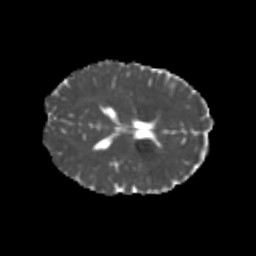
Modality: MD
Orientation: axial
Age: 22
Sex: female
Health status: healthy
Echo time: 0.074 s